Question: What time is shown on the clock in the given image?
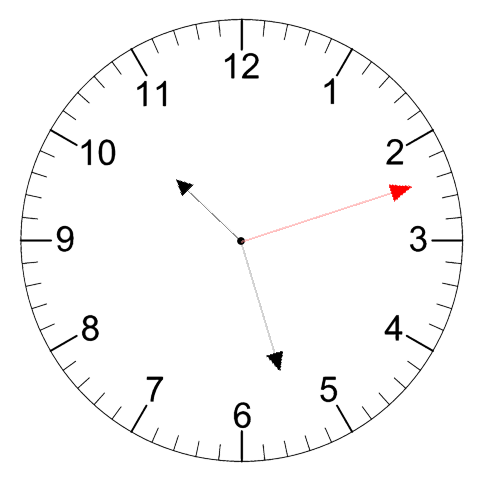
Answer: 10:27:12